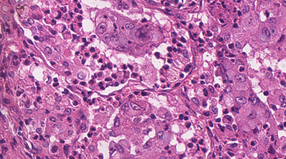
Tumor epithelial tissue: yes
Tumor-associated stroma tissue: yes
Normal tissue: no